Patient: sex F, age 31
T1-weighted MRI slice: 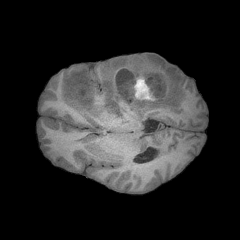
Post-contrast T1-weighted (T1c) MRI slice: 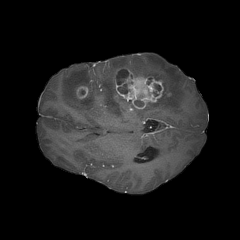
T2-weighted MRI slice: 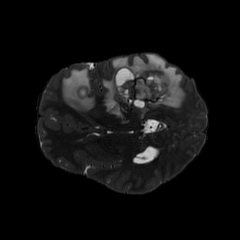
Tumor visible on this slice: yes
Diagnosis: Glioblastoma, IDH-wildtype
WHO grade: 4